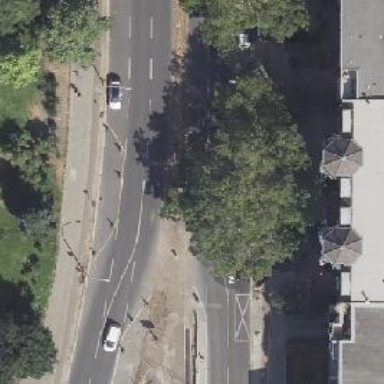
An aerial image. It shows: Secondary road with asphalt surface. There is cycle track on the right side of the road.